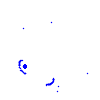
Particle: kaon